Question: How do you detect the click at the item of a <URL> control?
I.e. the typical situation - when user scrolls the SpinnerList, until the needed item is in the middle and clicks it?
When I just add a 'click' event handler, then I also wrongly detect the situations, when the user just clicks some item to get it displayed in the middle as shown at this screenshot:

Below is my test case code.
Any suggestions please? I've also tried to use a custom 'SpinnerListItemRenderer' and add a click handler there, but it doesn't change the problem described above.
'''
<?xml version="1.0" encoding="utf-8"?>
<s:ViewNavigatorApplication
xmlns:fx="http://ns.adobe.com/mxml/2009"
xmlns:s="library://ns.adobe.com/flex/spark"
firstView="views.MainHomeView">
</s:ViewNavigatorApplication>
'''
'''
<?xml version="1.0" encoding="utf-8"?>
<s:View xmlns:fx="http://ns.adobe.com/mxml/2009"
xmlns:s="library://ns.adobe.com/flex/spark"
title="How to detect a click?">
<fx:Script>
<![CDATA[
import mx.collections.ArrayList;
private function handleClick(event:Event):void {
trace('selectedItem: ' + _list.selectedItem);
}
]]>
</fx:Script>
<s:SpinnerListContainer>
<s:SpinnerList id="_list"
click="handleClick(event)"
typicalItem="45"
dataProvider="{new ArrayList([1,5,6,10,15,30])}"
wrapElements="false"/>
</s:SpinnerListContainer>
</s:View>
'''
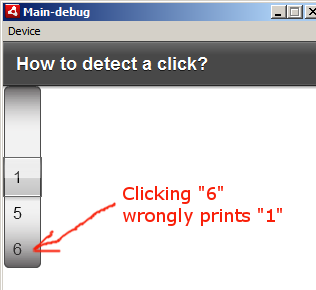
Answer: Solved it myself with a custom 'itemRenderer' -
'''
package {
import flash.events.MouseEvent;
import spark.components.List;
import spark.components.SpinnerList;
import spark.components.SpinnerListItemRenderer;
public class RedBlack extends SpinnerListItemRenderer {
public function RedBlack() {
super();
cacheAsBitmap = true;
minHeight = 50;
setStyle('textAlign', 'center');
addEventListener(MouseEvent.CLICK, handleClick, false, 0, true);
}
override public function set data(value:Object):void {
super.data = value;
setStyle('color', int(value) % 2 ? 'red' : 'black');
}
private function handleClick(e:MouseEvent):void {
var list:SpinnerList = owner as SpinnerList;
var value:int = int(data);
if (list && value == list.selectedItem) {
trace('clicked in the middle: ' + value);
}
}
}
}
'''